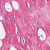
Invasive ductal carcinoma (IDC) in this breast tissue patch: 0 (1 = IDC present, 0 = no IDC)